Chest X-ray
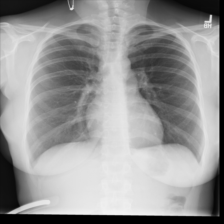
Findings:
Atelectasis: negative
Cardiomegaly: negative
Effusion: negative
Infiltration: negative
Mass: negative
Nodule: negative
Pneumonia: negative
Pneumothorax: negative
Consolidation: negative
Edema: negative
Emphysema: negative
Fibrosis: negative
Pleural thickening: negative
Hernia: negative